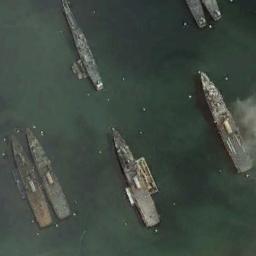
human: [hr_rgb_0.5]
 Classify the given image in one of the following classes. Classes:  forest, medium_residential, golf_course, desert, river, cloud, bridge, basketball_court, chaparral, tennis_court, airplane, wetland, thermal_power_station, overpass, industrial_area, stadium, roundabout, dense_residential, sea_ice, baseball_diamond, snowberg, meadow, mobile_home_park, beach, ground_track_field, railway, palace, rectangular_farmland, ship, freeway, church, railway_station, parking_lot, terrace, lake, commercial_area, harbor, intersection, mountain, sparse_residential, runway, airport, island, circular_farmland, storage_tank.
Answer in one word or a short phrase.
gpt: ship